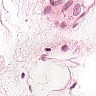
Metastatic tissue present: no